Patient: sex M, age 44
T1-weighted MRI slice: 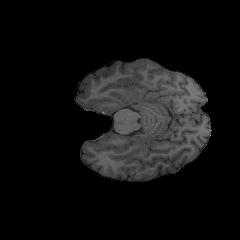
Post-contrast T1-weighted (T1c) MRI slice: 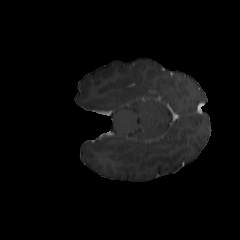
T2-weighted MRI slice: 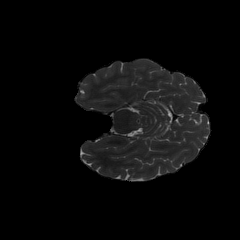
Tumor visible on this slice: no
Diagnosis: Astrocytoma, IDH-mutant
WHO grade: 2